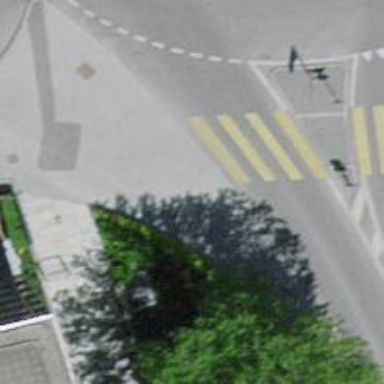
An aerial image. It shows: Kerb barrier.